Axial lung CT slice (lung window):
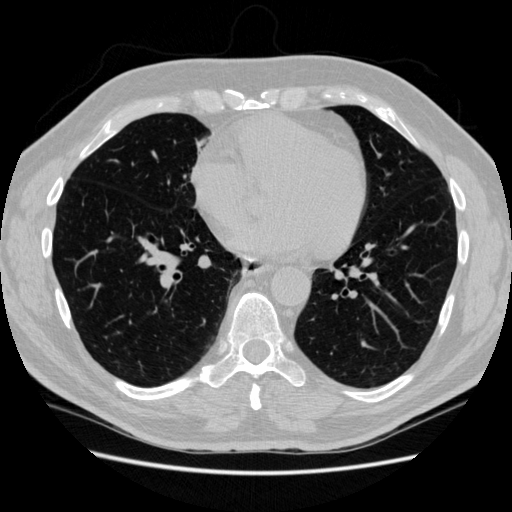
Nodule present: no